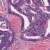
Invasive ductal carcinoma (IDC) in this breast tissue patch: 0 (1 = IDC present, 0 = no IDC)